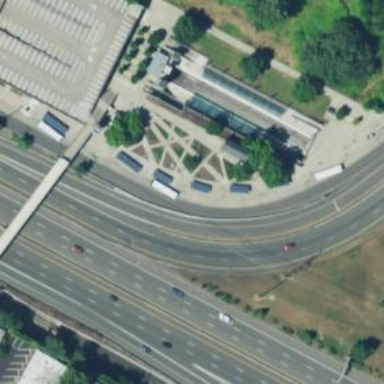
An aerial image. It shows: Busway road.